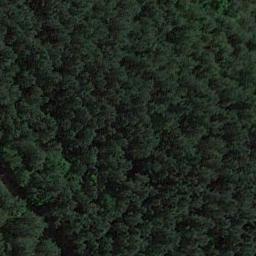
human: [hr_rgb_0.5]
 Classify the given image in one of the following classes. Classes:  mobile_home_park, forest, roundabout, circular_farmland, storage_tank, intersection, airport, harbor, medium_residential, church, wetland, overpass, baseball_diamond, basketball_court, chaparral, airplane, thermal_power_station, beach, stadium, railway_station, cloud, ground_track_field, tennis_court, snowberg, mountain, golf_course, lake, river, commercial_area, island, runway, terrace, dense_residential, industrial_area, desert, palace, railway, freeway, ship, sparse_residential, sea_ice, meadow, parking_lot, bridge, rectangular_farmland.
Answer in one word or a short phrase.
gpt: forest